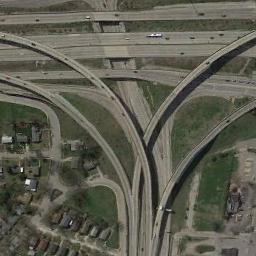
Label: overpass